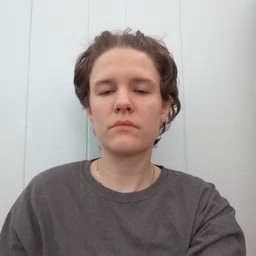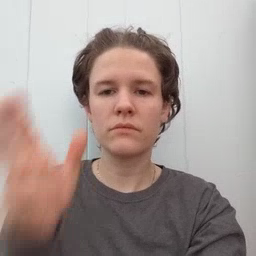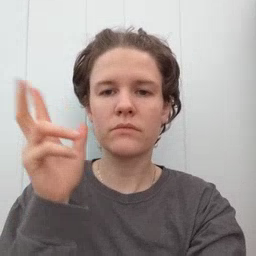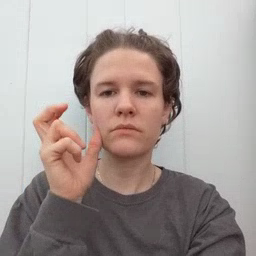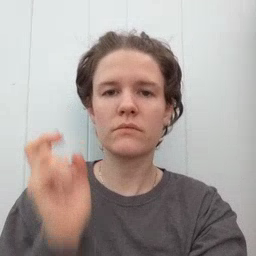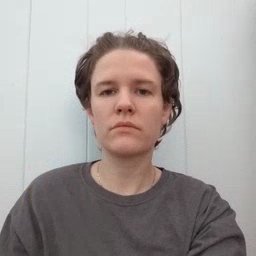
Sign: hear